Interaction volume radius: 10 \u00c5
Interaction volume height: 15 \u00c5
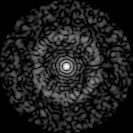
Disorder parameter: 0.819